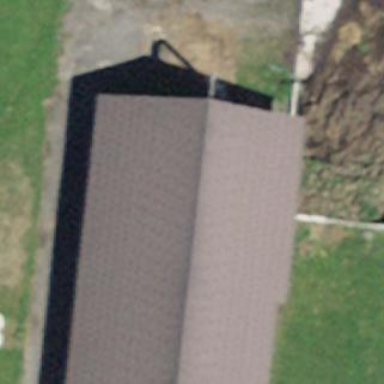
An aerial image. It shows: Rural barn.